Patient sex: F
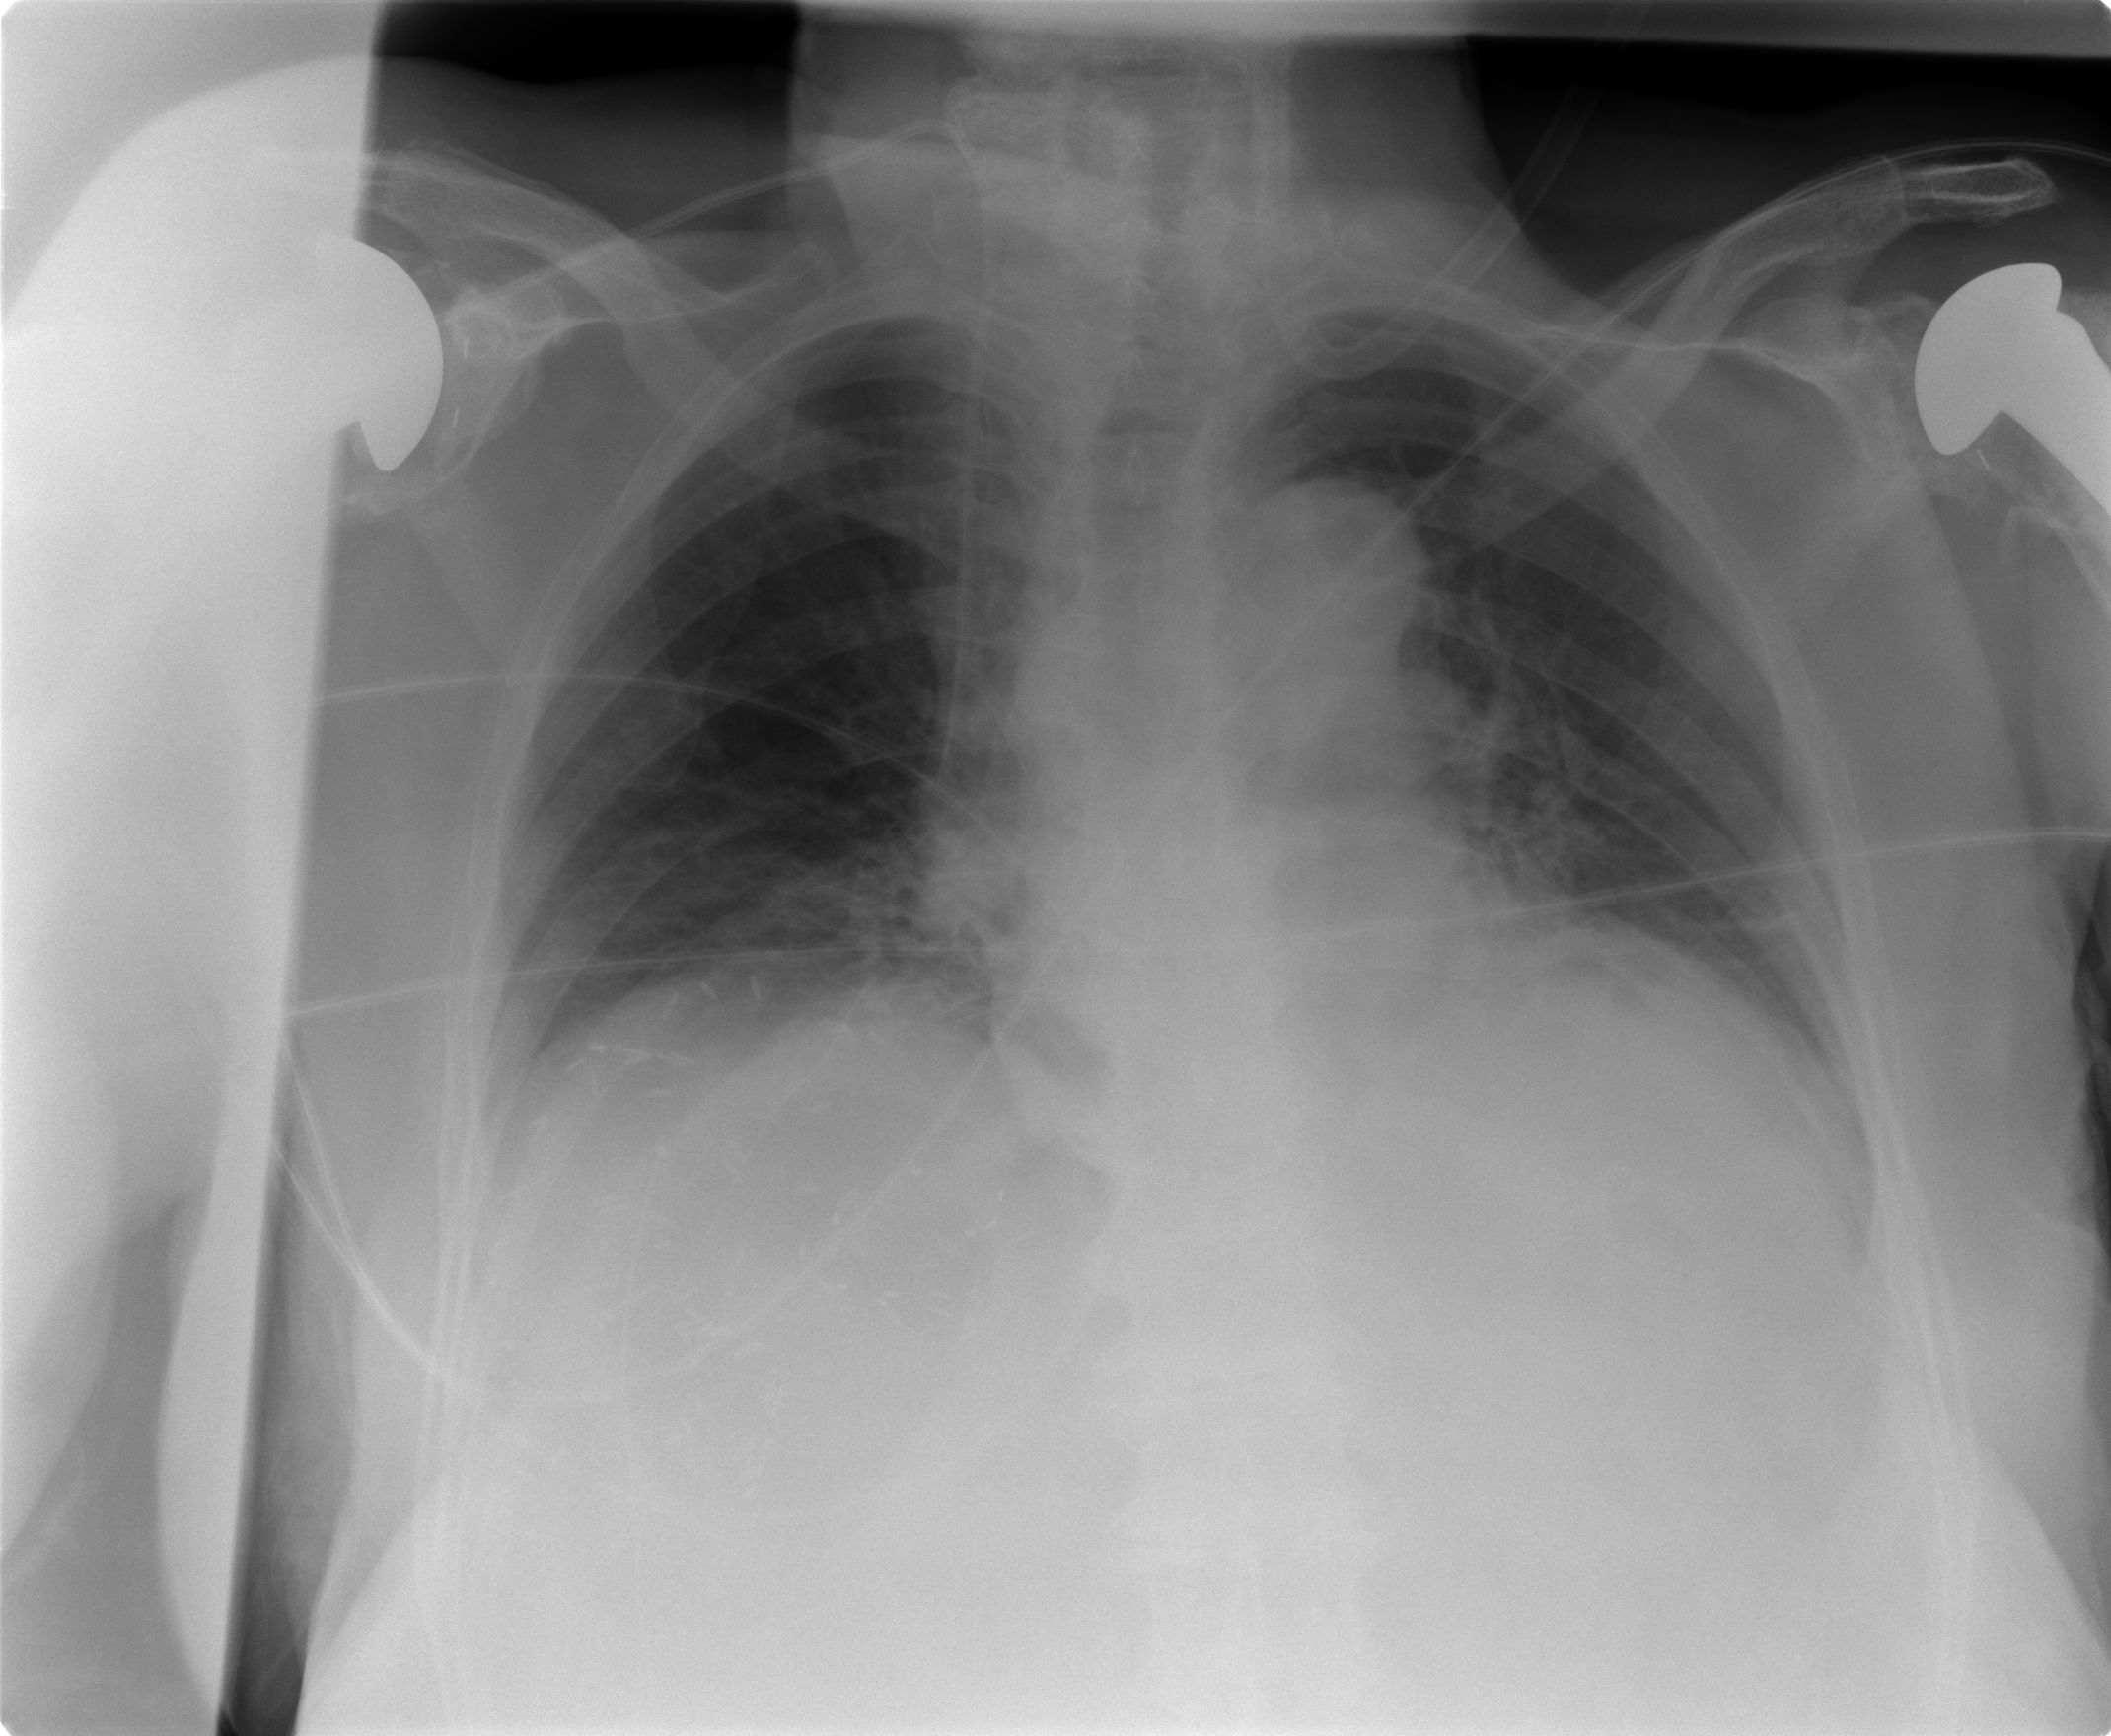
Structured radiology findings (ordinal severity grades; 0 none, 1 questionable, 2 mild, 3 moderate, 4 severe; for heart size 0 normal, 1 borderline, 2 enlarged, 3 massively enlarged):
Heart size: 0
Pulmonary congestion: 0
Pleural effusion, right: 0
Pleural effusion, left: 0
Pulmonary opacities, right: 0
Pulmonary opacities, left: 0
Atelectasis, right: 2
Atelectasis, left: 2